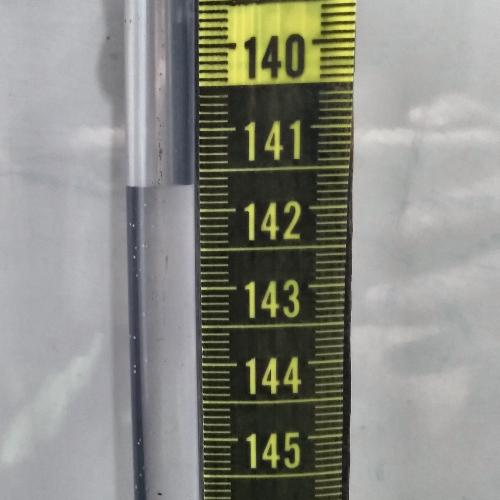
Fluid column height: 141.7 cm